Question:
How to keep a label position like T.M.T SKEP, if the default value is not set? I am using material UI.
'''
import TextField from '@material-ui/core/TextField';
<TextField
fullWidth
label="T.M.T"
id="tmt"
name="tmt"
type="date"
value=""
variant="outlined"
/>
'''
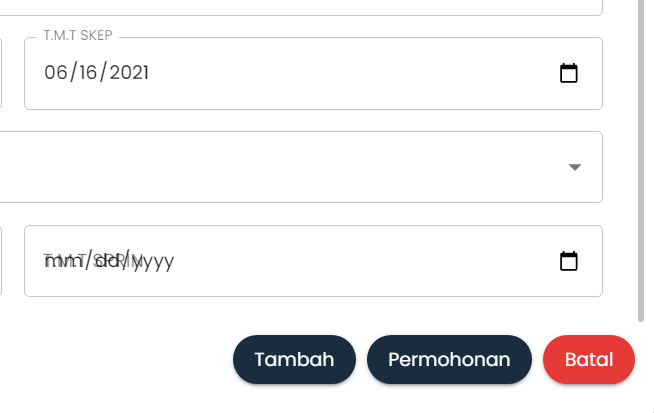
Answer: Add this property in the TextField.
'''
InputLabelProps={{
shrink: true
}}
'''
---
'''
<TextField
fullWidth
label="T.M.T"
id="tmt"
name="tmt"
type="date"
value=""
variant="outlined"
InputLabelProps={{
shrink: true
}}
/>
'''
<URL>